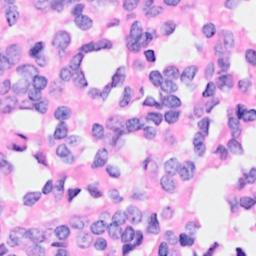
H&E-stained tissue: Breast